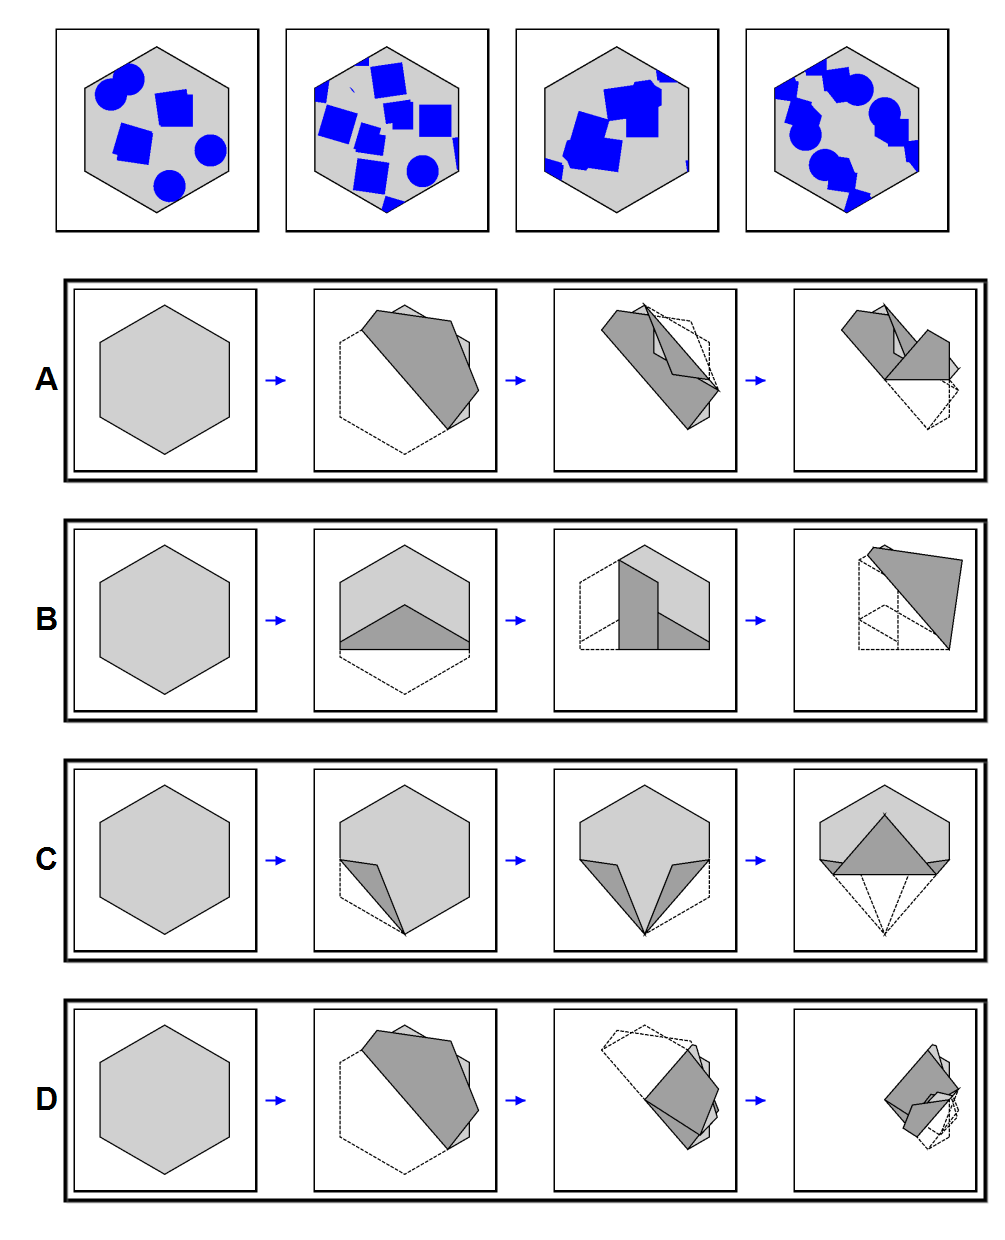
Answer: D